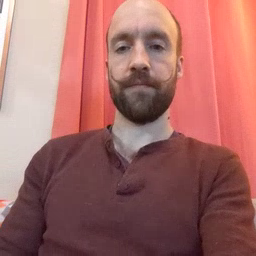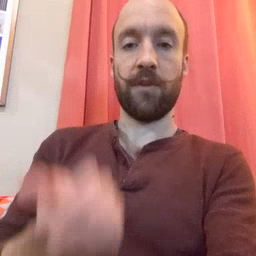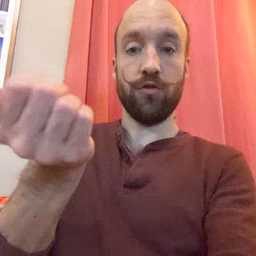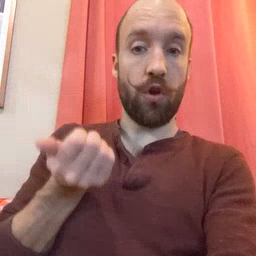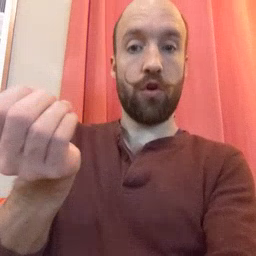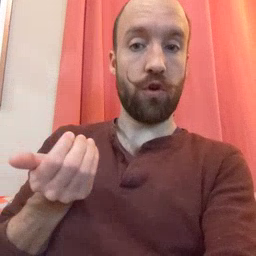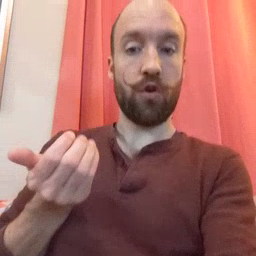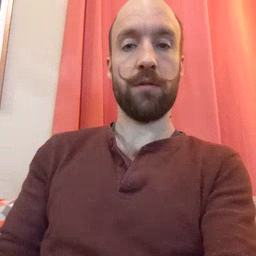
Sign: drawer